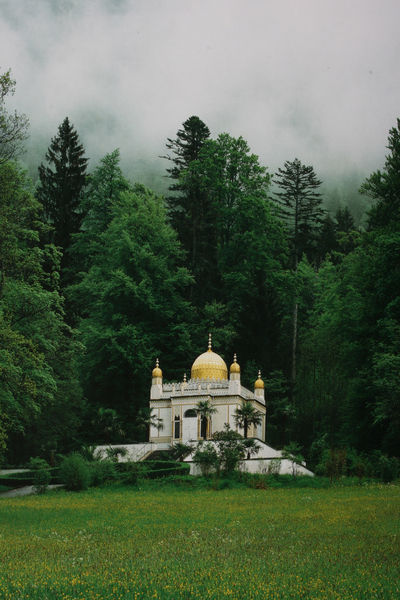
Titel: Maurischer Kiosk
Künstler: Karl von Diebitsch
Standort: Graswangtal
Institution: Schloss Linderhof
Schlagwörter: baum, himmel, schatten, weiß, wolken, bäume, gelb, grün, landschaft, blumen, fenster, grau, anlage, dach, gebäude, haus, park, parkanlage, rasen, schloss, weg, wiese, architektur, sockel, stein, baumstamm, hügel, büsche, kirche, gold, spitzen, schön, wald, garten, skulptur, deutschland, balkon, terrasse, hang, dunst, farbe, hellgrün, nebel, kuppel, tannen, treppe, kaiser, palme, stufen, podest, blumenwiese, tor, zinnen, foto, fotografie, photographie, vier, vergoldet, bayern, moschee, orient, orientalisch, türmchen, türme, balustrade, lichtung, laubbaum, tanne, kacheln, photo, ecken, farbfoto, kapelle, beet, nadelwald, palmen, einfahrt, tempel, pavillon, westen, orientalismus, miniatur, pagode, quadrat, islam, weise, ludwig, osten, monument, gürn, quadratisch, zentralbau, ecktürme, buchsbaum, schlösschen, märchenkönig, koran, teehaus, mosche, bonsai, linderhof, goldkuppel, muezzin, märchenprinz, okzident, tmepl, potsdamm, r, 1690, schlosds